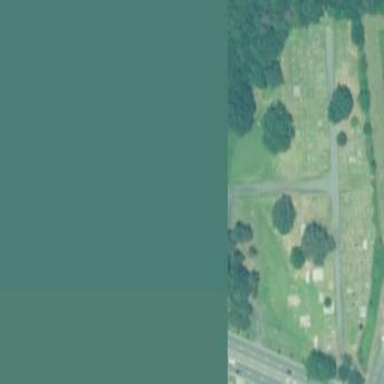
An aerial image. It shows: Cemetery.